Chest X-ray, PA view. Patient: 15 years old, sex M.
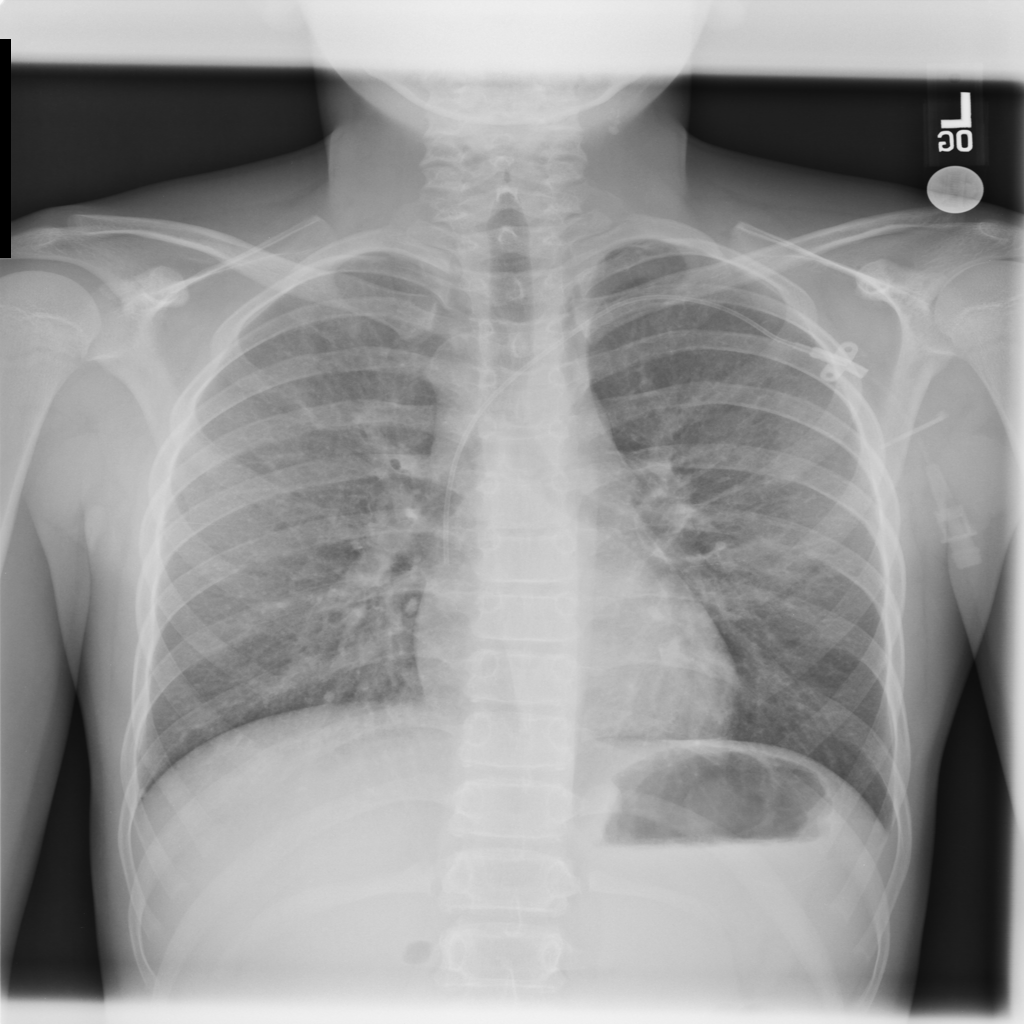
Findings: No Finding